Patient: sex M, age 42
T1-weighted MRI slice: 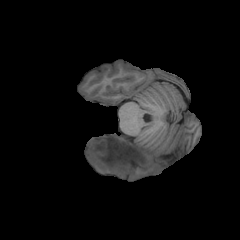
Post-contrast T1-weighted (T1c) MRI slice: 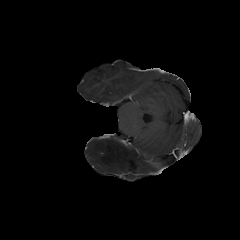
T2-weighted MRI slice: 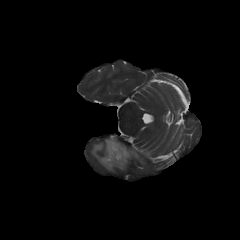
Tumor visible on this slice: yes
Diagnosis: Astrocytoma, IDH-mutant
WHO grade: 2